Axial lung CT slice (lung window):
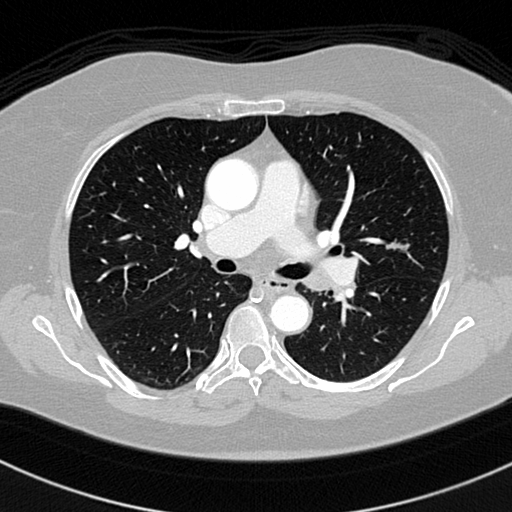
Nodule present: no